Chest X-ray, PA view. Patient: 41 years old, sex M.
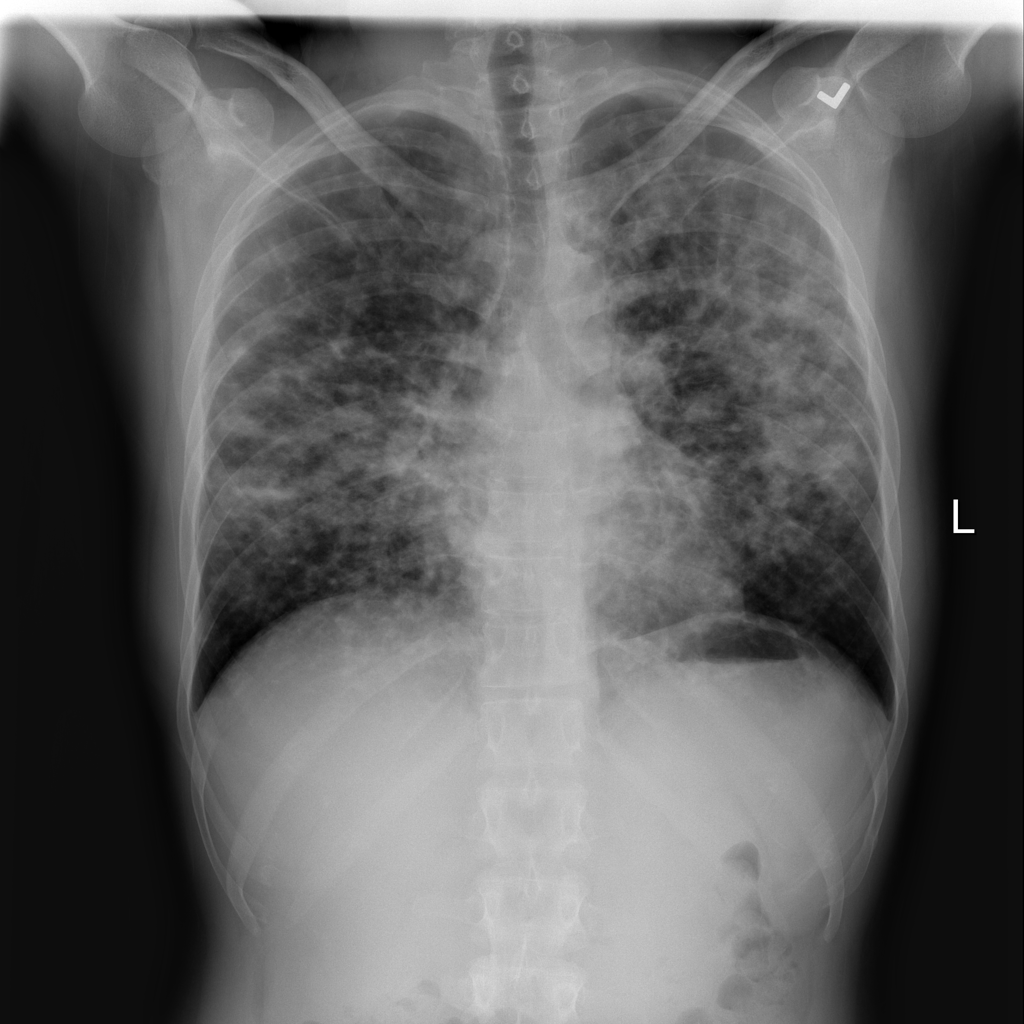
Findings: No Finding